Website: walmart
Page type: payment
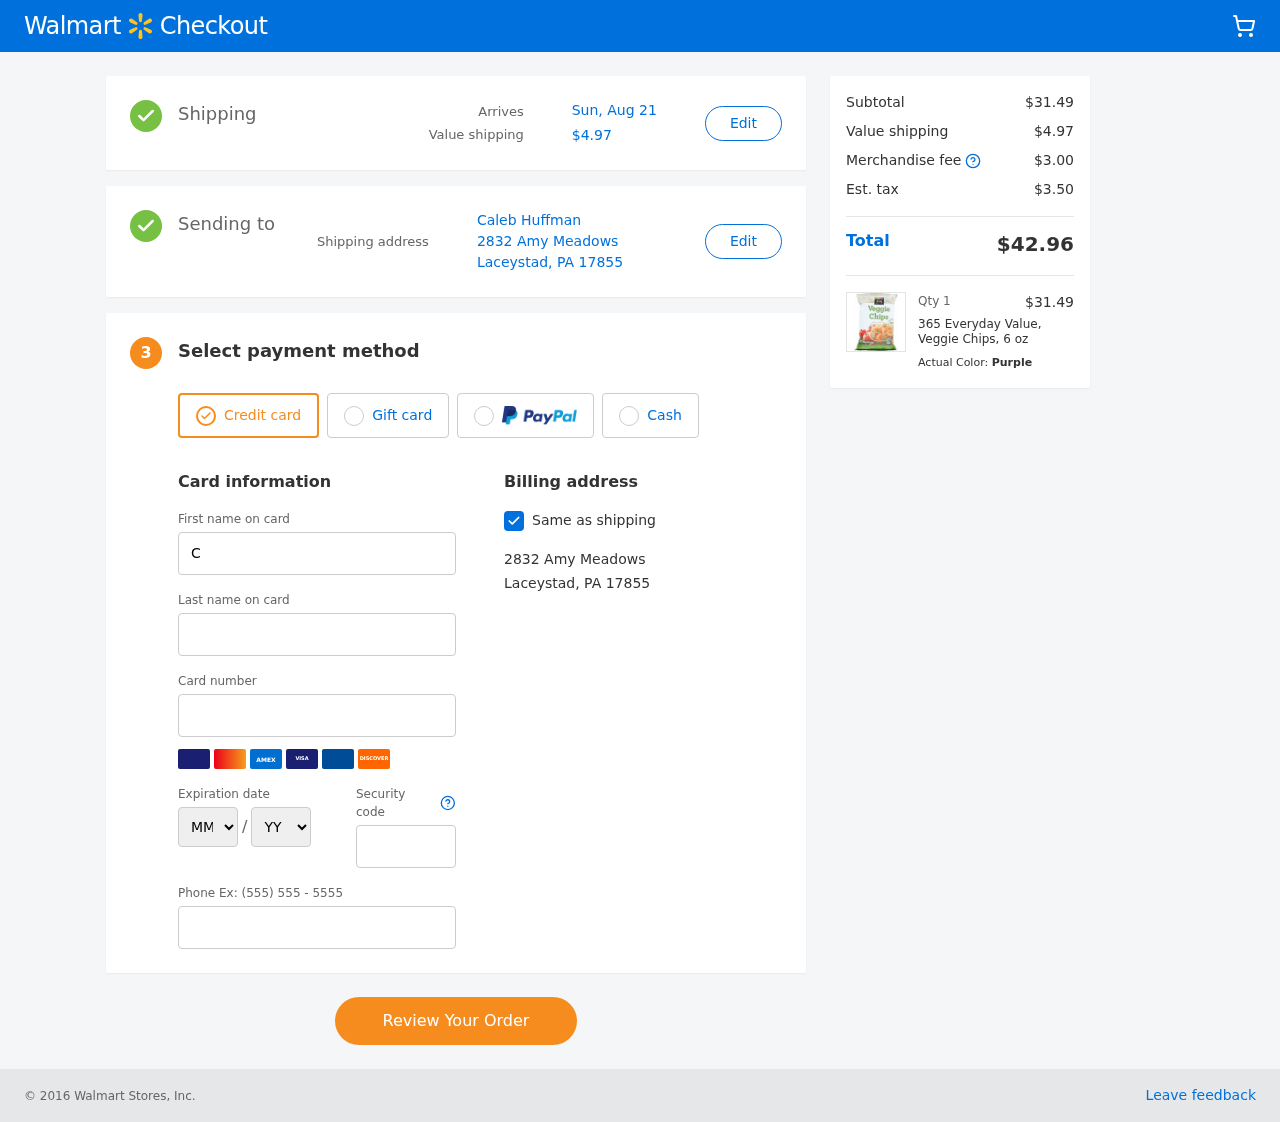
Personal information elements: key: PII_CARD_EXPIRY_MONTH
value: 07
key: PII_CARD_EXPIRY_YEAR
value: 29
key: PII_CITY_STATE_ZIP
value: Laceystad, PA 17855
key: PII_FULLNAME
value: Caleb Huffman
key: PII_STREET
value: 2832 Amy Meadows
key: PII_FIRSTNAME
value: Caleb
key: PII_LASTNAME
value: Huffman
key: PII_CARD_NUMBER
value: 4872 1602 9963 3957
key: PII_CARD_CVV
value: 742
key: PII_PHONE
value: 9096165221
Product elements: key: PRODUCT1_NAME
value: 365 Everyday Value, Veggie Chips, 6 oz
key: PRODUCT1_PRICE
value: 31.49
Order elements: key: ORDER_DELIVERY_DATE
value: Sun, Aug 21
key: ORDER_SHIPPING_COST
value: $4.97
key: ORDER_SUBTOTAL
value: $31.49
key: ORDER_MERCHANDISE_FEE
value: $3.00
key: ORDER_TAX
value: $3.50
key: ORDER_TOTAL
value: $42.96
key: ORDER_NUM_ITEMS
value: Qty 1